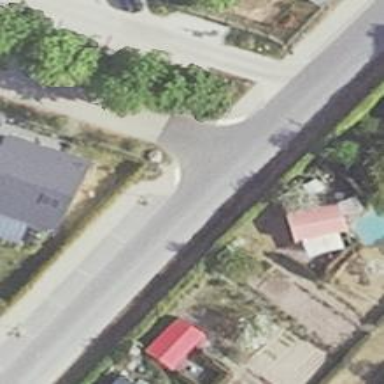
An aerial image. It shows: Uncontrolled crossing on the road.